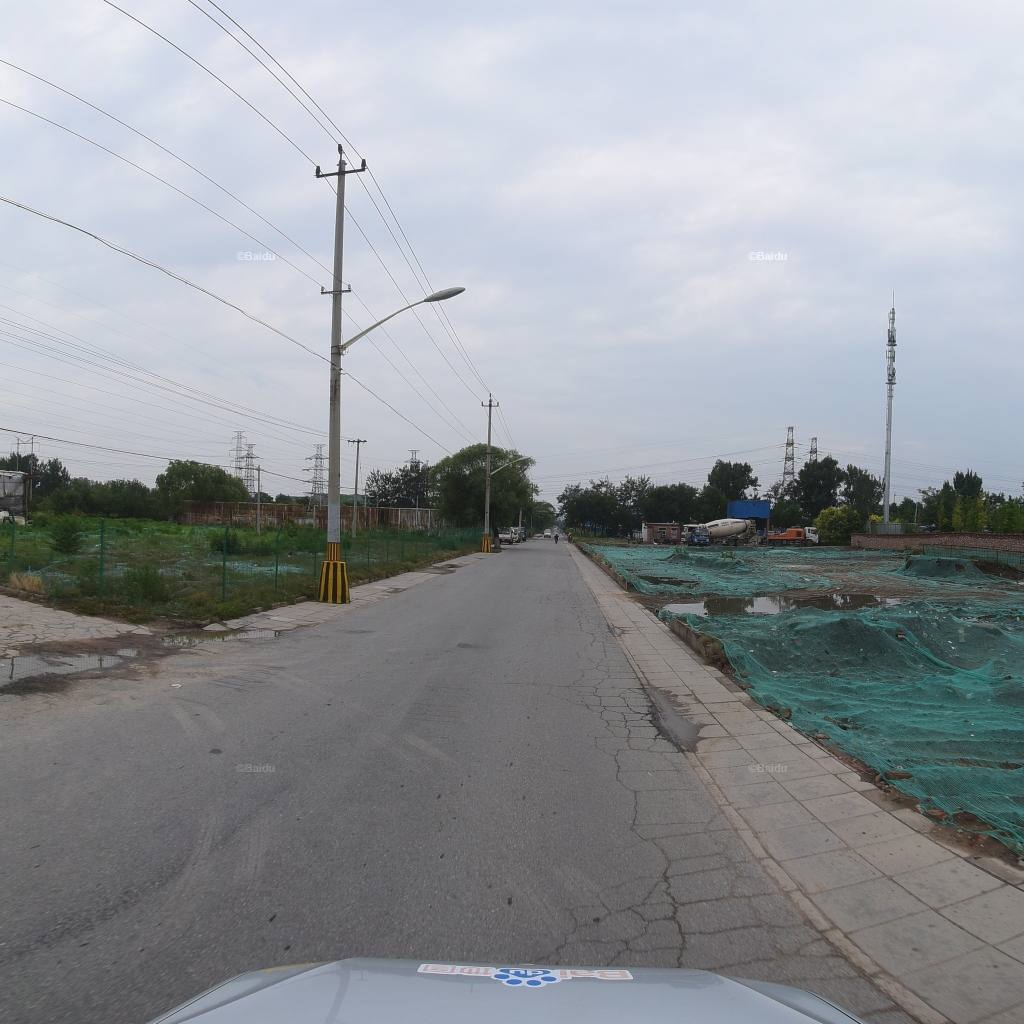
Region: Fengtai
Road damage annotations: manhole cover, alligator crack